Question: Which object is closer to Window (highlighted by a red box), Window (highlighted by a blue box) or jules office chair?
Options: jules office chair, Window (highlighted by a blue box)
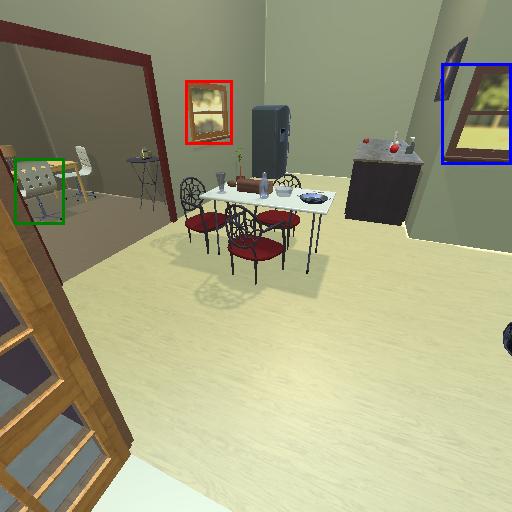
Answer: jules office chair